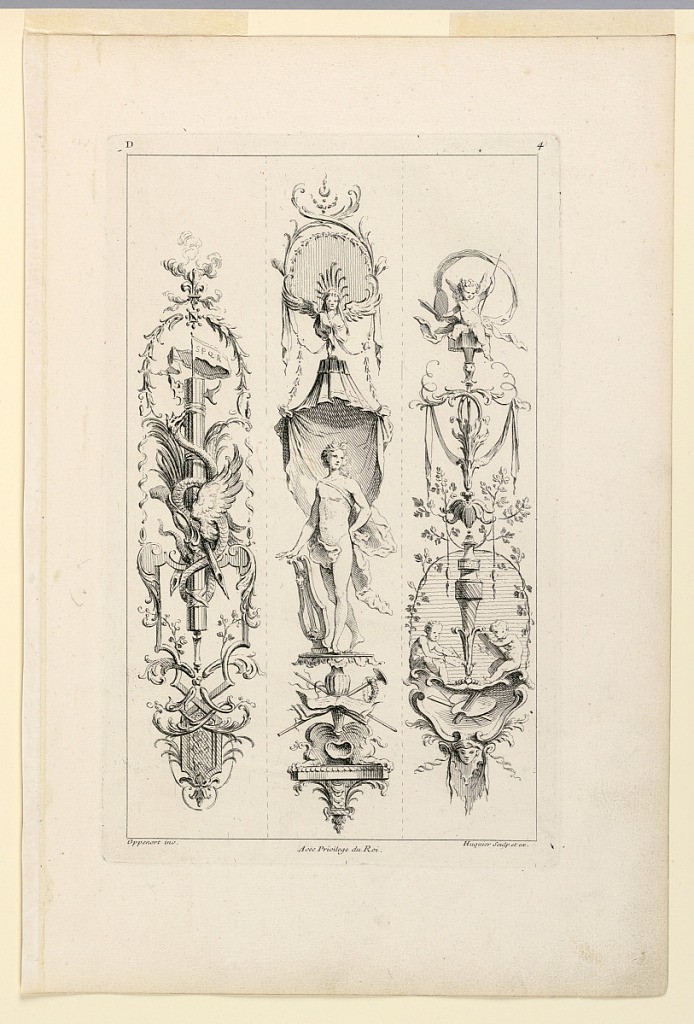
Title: Page Four from "Quatrieme Livre Contenant Des Montans où Pilastres Inventés par G. M. Oppenort Architecte du Roi et Gravés par Huquier"
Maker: Gilles-Marie Oppenord, French, 1672–1742
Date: after 1751
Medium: Etching on paper
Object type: Print
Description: Three "candelabra-like" arrangements of various motifs, characterized by, first: a pole entwined by snakes; second: Apollo with lyre; third: two putti painting. Inscribed, upper left: "D"; upper right: "4"; lower left: "Oppenort inv."; center: "Avec privilege du Roi"; lower right: Huquier sculp. et ex."